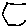
Label: hexagon